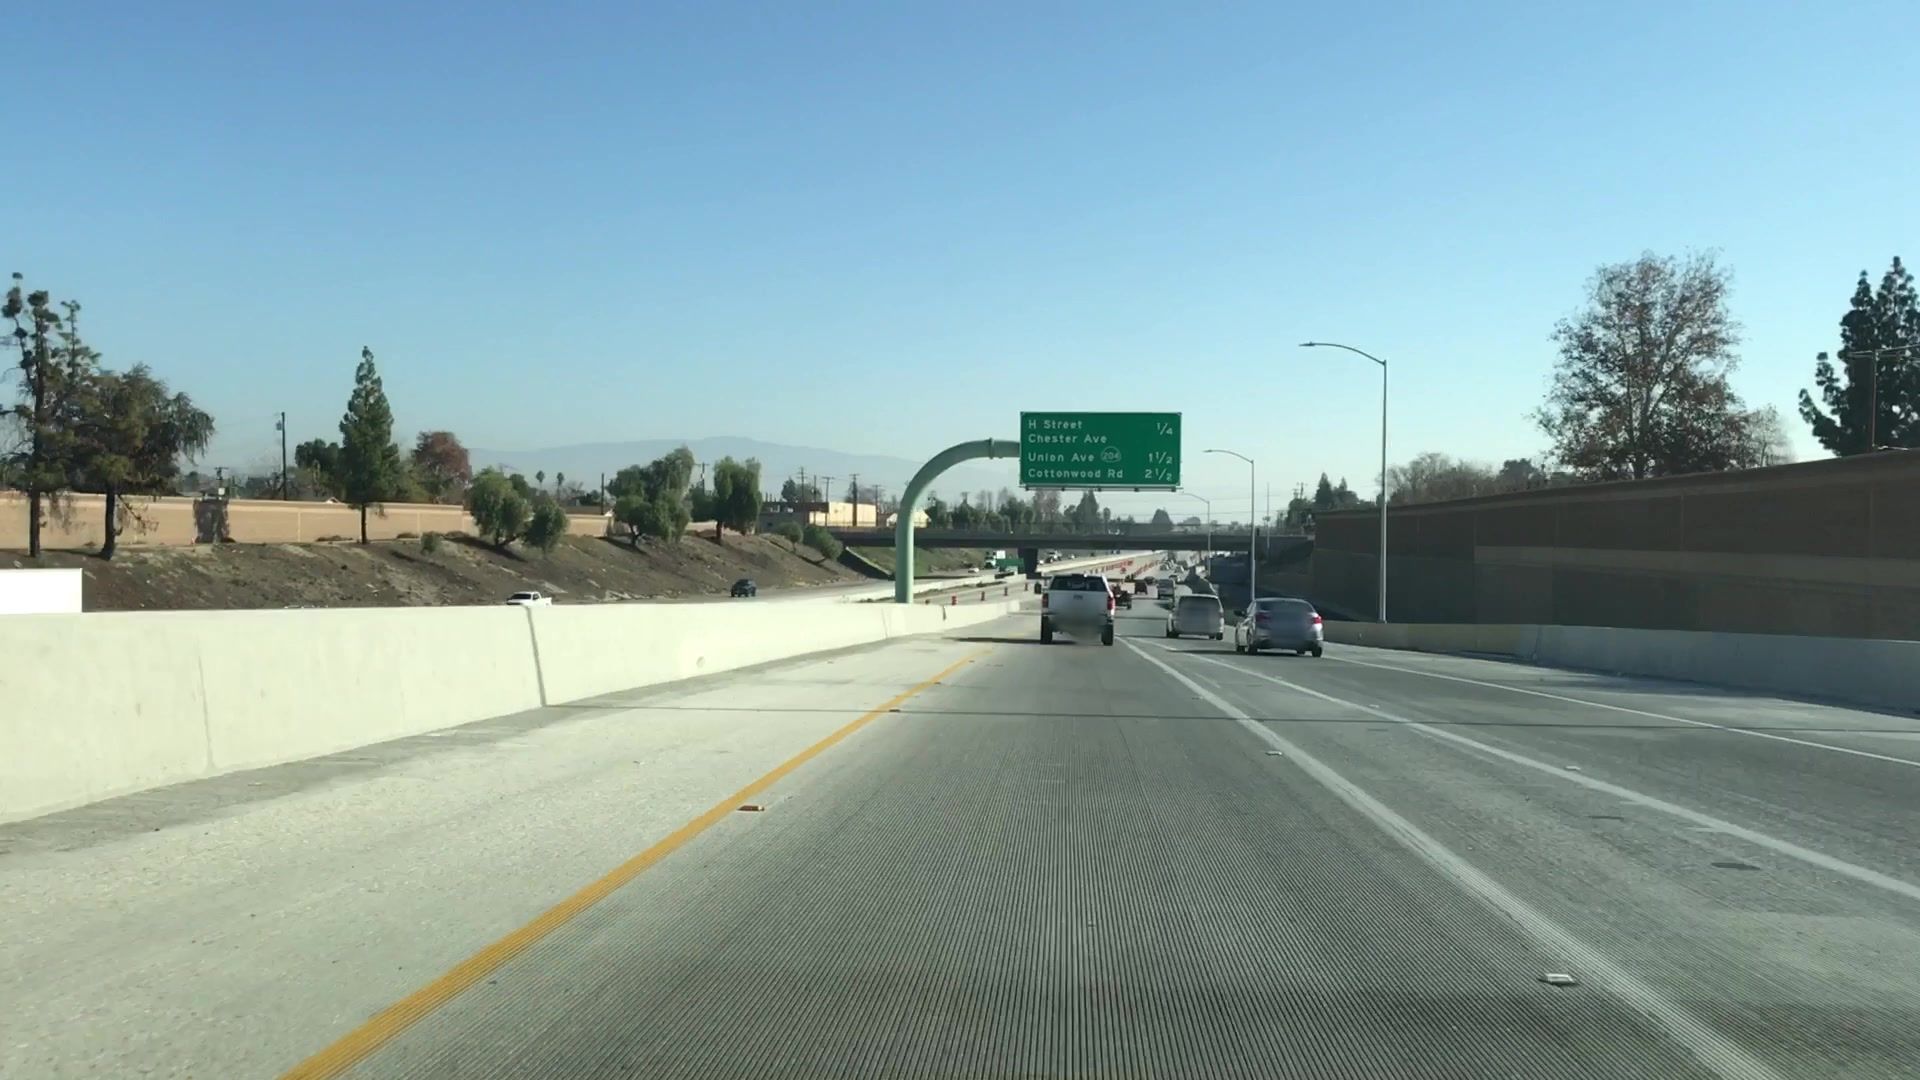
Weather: clear
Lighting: day
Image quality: good
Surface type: driving surface
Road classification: trunk_link, motorway_link
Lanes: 2
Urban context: urban centre
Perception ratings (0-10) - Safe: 1.43, Lively: 0.88, Beautiful: 1.96, Boring: 7.85, Depressing: 6.28, Wealthy: 1.33